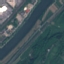
Label: River